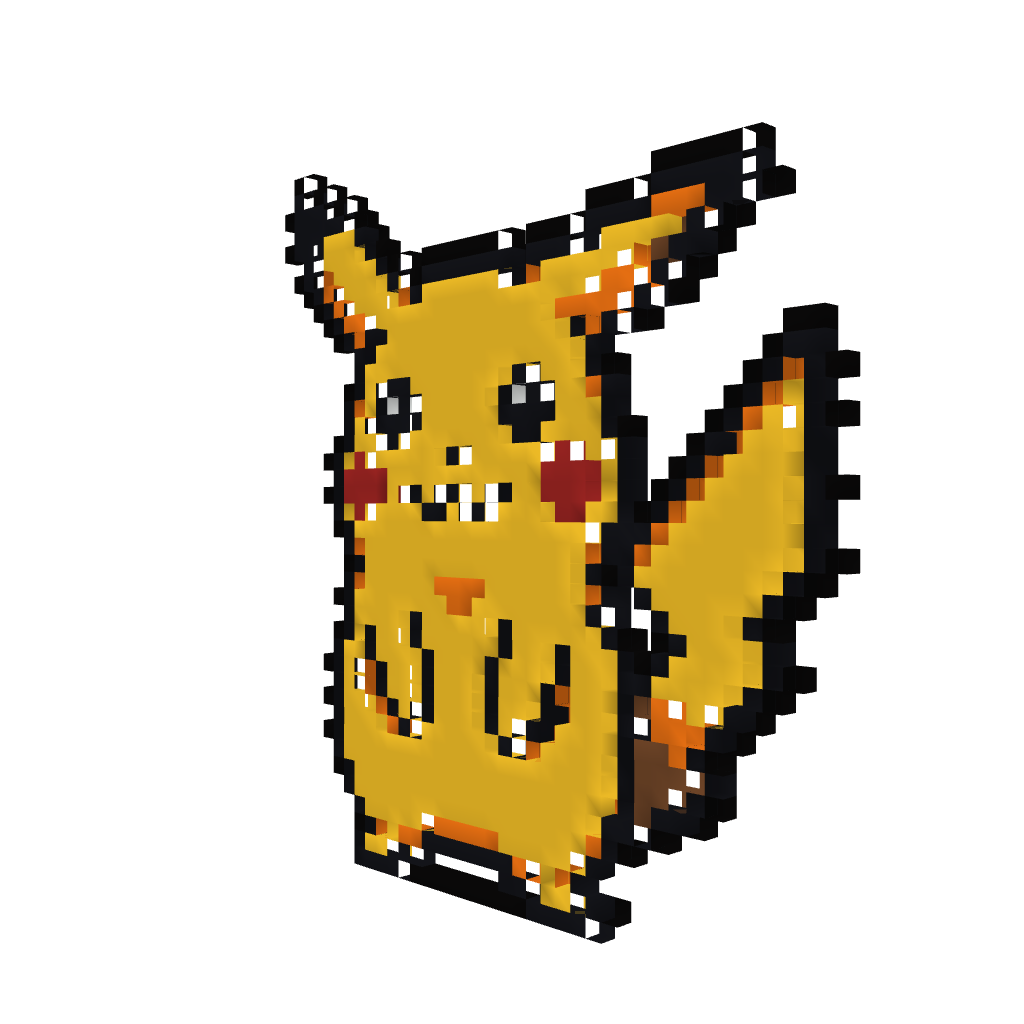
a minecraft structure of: Pikachu